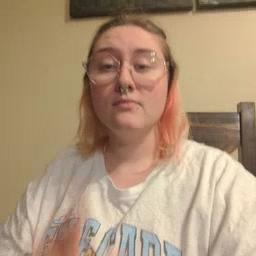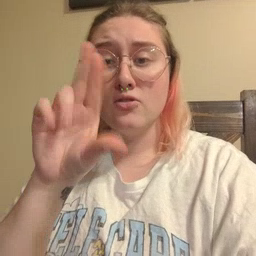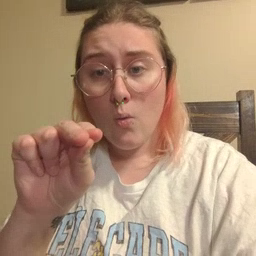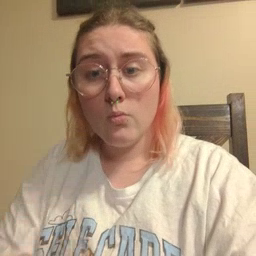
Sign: no